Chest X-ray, PA view. Patient: 37 years old, sex M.
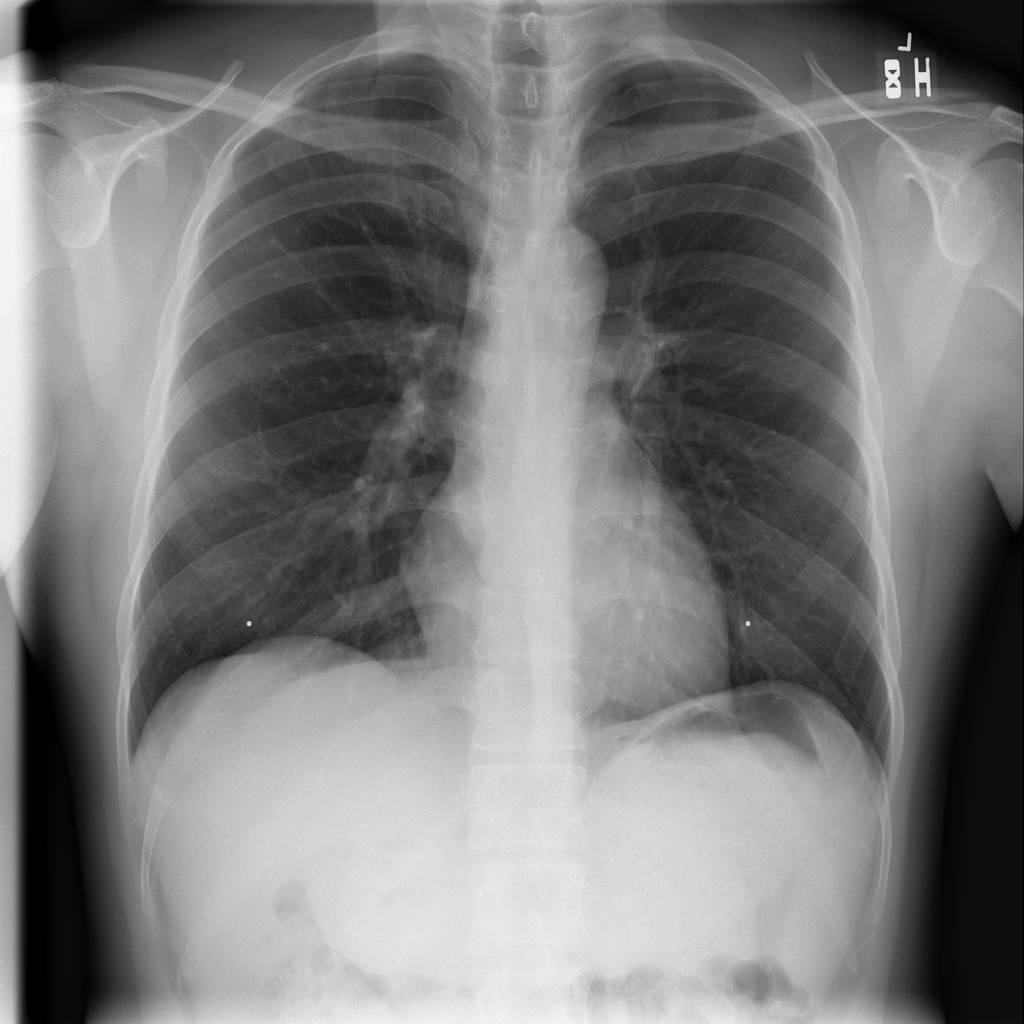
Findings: No Finding